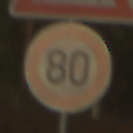
Verkehrszeichen: Geschwindigkeit80
Zusatzzeichen oben: SchleuderOderRutschgefahr
Umgebung: Outdoor, RoadRail
Tageszeit: SunriseSunset
Wetter: Clear
Licht: Natural
Jahreszeit: NotSpecified
Kontrast: HighContrast